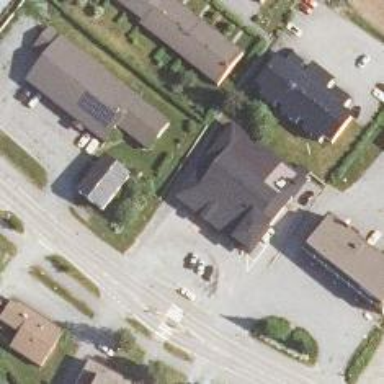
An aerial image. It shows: Post office.